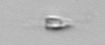
Label: Calciopappus